Question: I'm making a custom color picker and I have a hsv color wheel as an image in a picturebox. I'm am trying to make it so while my mouse is held down it stays within the circle. I have tired 'Cursor.Clip' but it only uses rectangles.

In this picture, I drew an thin black ellipse around the wheel.
'''
Size mySize = new Size(348, 348);
Point myloc = new Point(26, 26);
Rectangle rec = new Rectangle();
rec.Size = mySize;
rec.Location = myloc;
Graphics.FromImage(pictureBox1.Image).DrawEllipse(Pens.Black, rec);
this.pictureBox1.Refresh();
'''
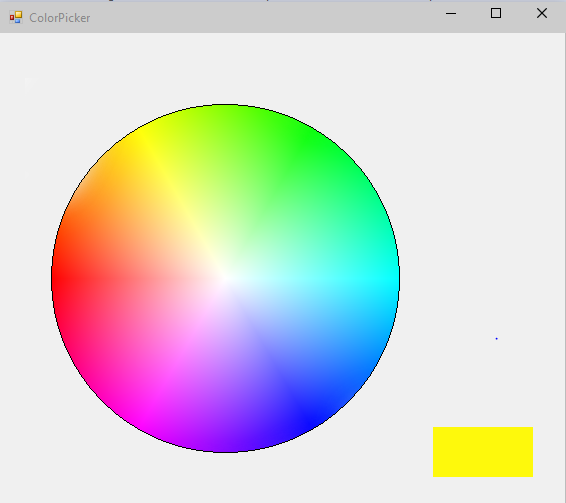
Answer: Sample solution, not best, but works.
Or course, MouseMove event is not good for your purposes, your should attach WinAPI to global mouse move handling, but it is another task.
'''
using System;
using System.Collections.Generic;
using System.ComponentModel;
using System.Data;
using System.Drawing;
using System.Linq;
using System.Text;
using System.Threading.Tasks;
using System.Windows.Forms;
namespace WinForm
{
public partial class frmMain : Form
{
private Point centerPoint; // circle center point
private double radius; // circle radius (R)
private double radius2; // R^2
/// <summary>
/// form constructor
/// </summary>
public frmMain()
{
InitializeComponent();
this.Size = new Size(640, 480);
this.Load += delegate
{
PictureBox pb = new PictureBox();
int size = Math.Min(this.ClientSize.Width, this.ClientSize.Height) - 20;
pb.Location = new Point((this.ClientSize.Width - size) / 2, (this.ClientSize.Height - size) / 2);
pb.Size = new Size(size, size);
pb.Paint += (s, e) =>
{
var g = e.Graphics;
var rect = new Rectangle(Point.Empty, pb.Size);
g.FillEllipse(Brushes.ForestGreen, rect);
g.DrawEllipse(Pens.Navy, rect);
// base cursor clip
this.Cursor = new Cursor(Cursor.Current.Handle);
Cursor.Position = new Point(Cursor.Position.X - 50, Cursor.Position.Y - 50);
Cursor.Clip = pb.RectangleToScreen(rect);
};
this.Controls.Add(pb);
// setup circle parameters
centerPoint = new Point(pb.Left + pb.Width / 2, pb.Top + pb.Height / 2);
radius = (double)size * 0.5;
radius2 = radius * radius;
// bind to events
pb.MouseMove += Mouse_Move;
this.MouseMove += Mouse_Move;
};
}
private void Mouse_Move(object sender, MouseEventArgs e)
{
// client mouse point
var point = this.PointToClient(((Control)sender).PointToScreen(e.Location));
// circle center point
double cx = centerPoint.X;
double cy = centerPoint.Y;
// circle center offset
double sx = point.X - cx;
double sy = point.Y - cy;
// direction angle
double alpha = Math.Atan2(-sy, sx);
this.Text = string.Format("{0} {1} {2:0.00} rad, {3:0} degrees", sx, sy, alpha, 180.0 * alpha / Math.PI);
// range to center
double range = sx * sx + sy * sy;
if (range > radius2)
{
int px = (int)Math.Round(cx + Math.Cos(alpha) * radius);
int py = (int)Math.Round(cy - Math.Sin(alpha) * radius);
Cursor.Position = this.PointToScreen(new Point(px, py));
}
}
}
}
'''